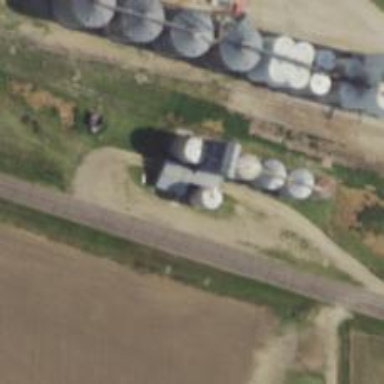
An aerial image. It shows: Silo.